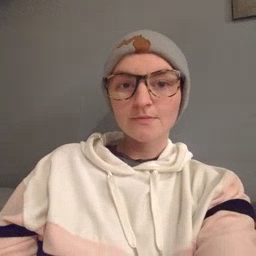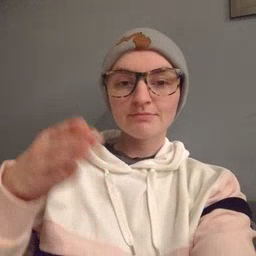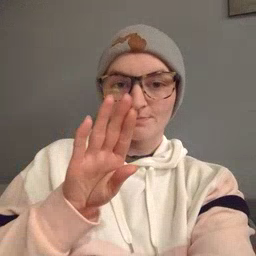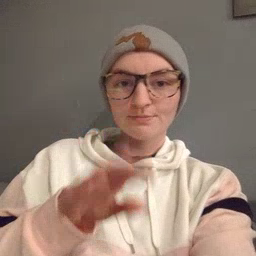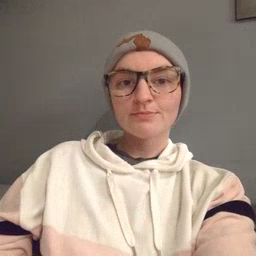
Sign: close